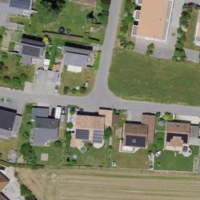
EUNIS habitat code: 54
Species observed at this site:
Rumex acetosella